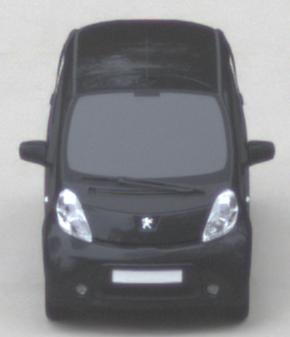
Make: Peugeot
Model: iOn
Detailed model: iOn
Model produced from: 2010/12
Model produced until: 2013/02
Doors: 5
Color: black
Road condition: dry road
Daytime: morning or afternoon
Contrast: low contrast